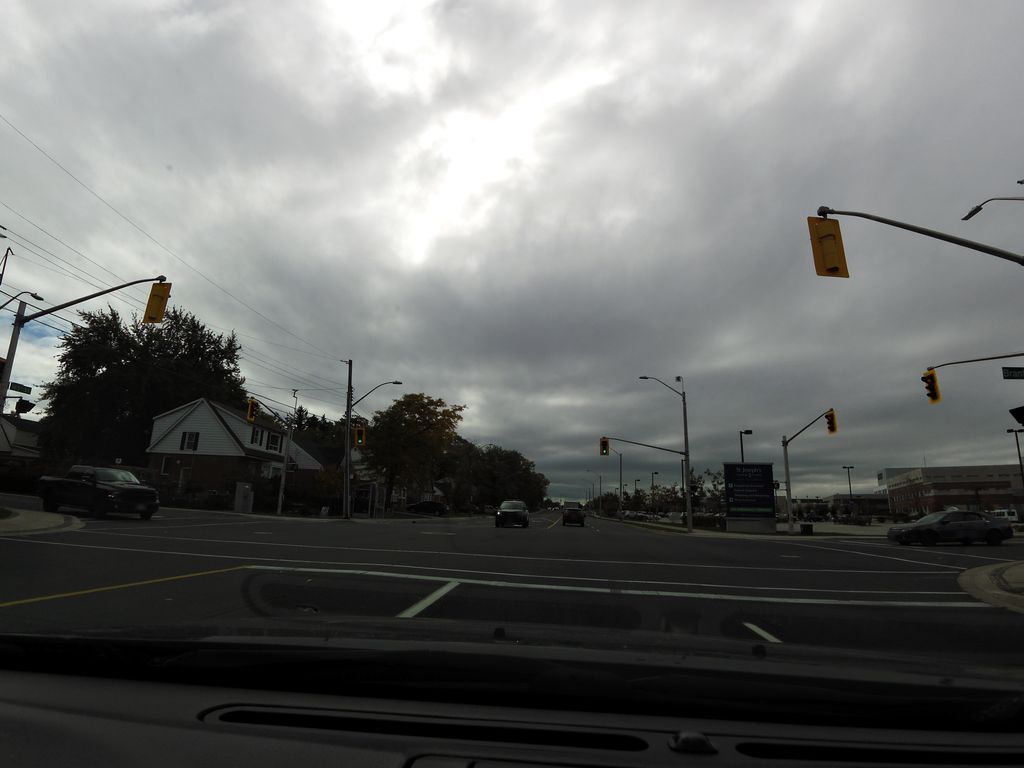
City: hamilton